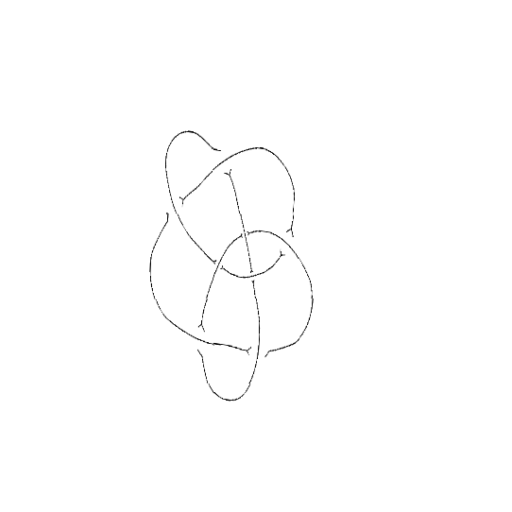
Crossing number: 8